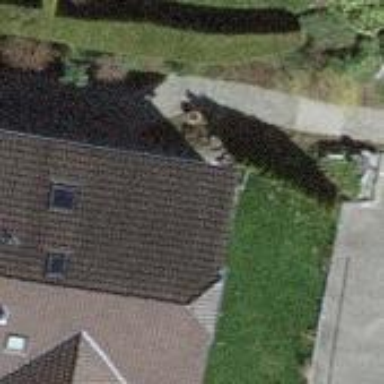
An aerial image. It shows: Residential building.